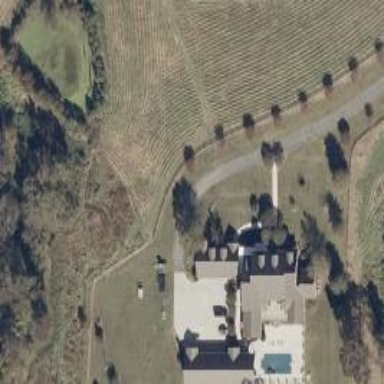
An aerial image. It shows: Driveway.